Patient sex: M
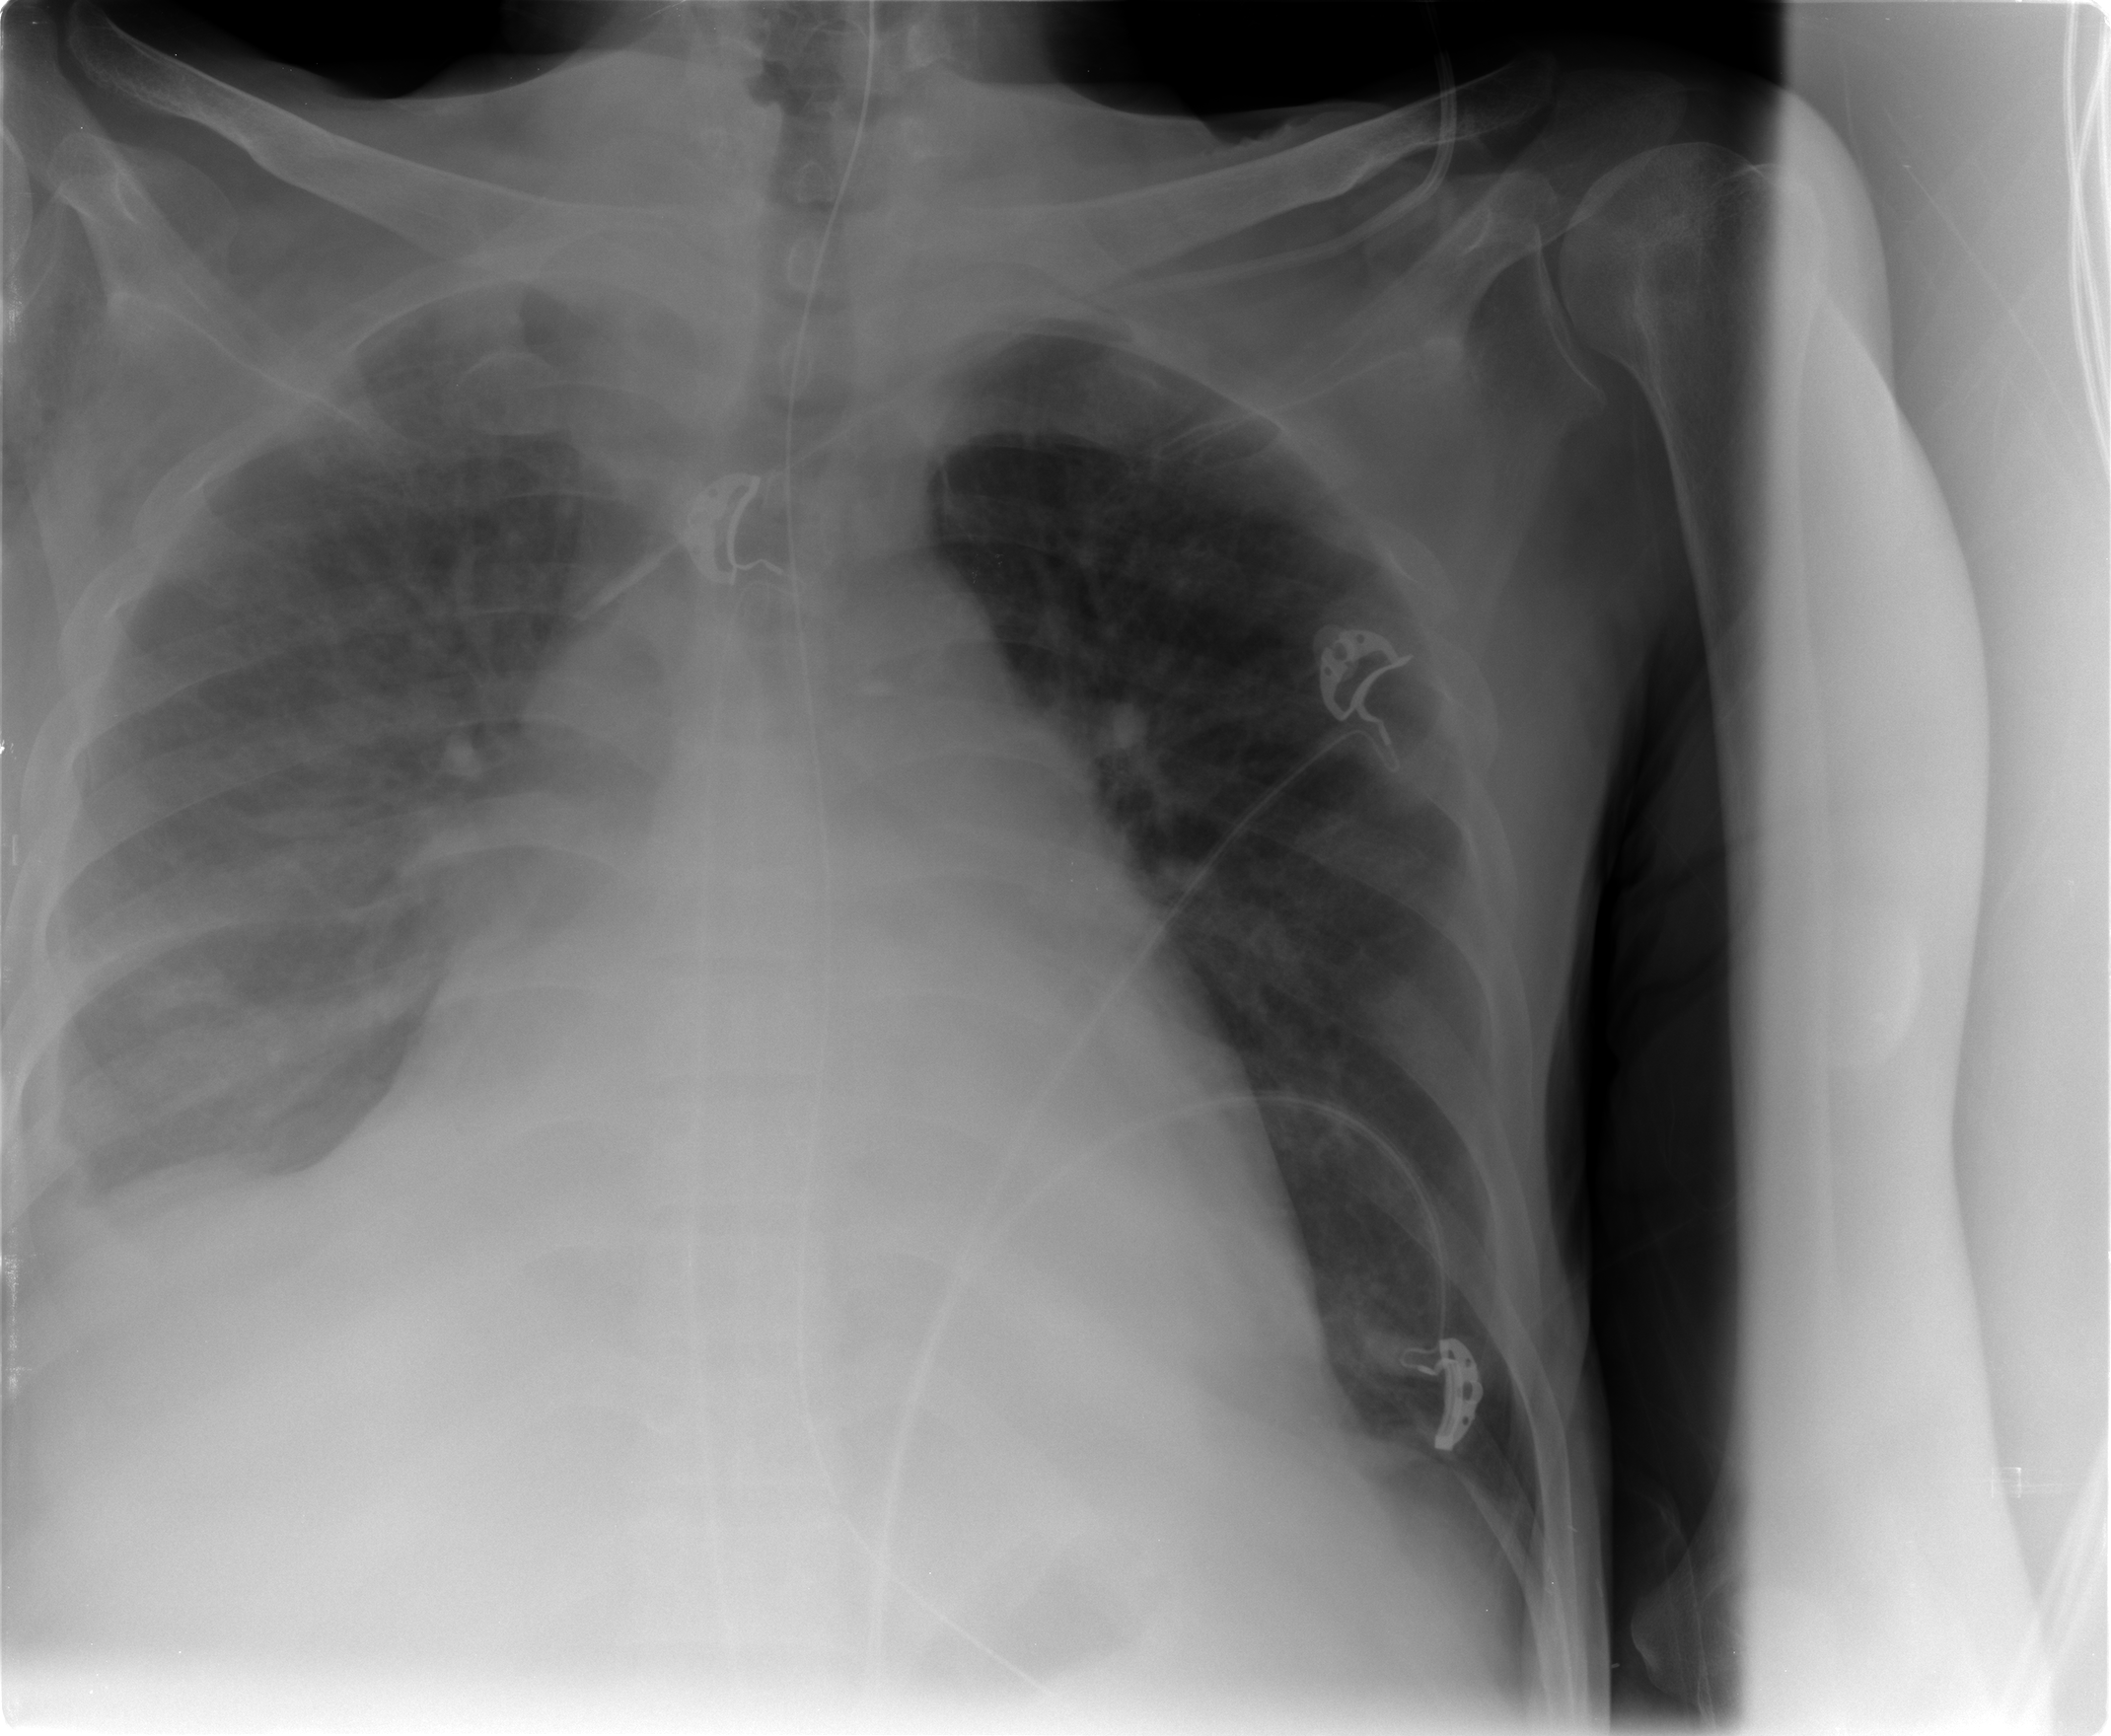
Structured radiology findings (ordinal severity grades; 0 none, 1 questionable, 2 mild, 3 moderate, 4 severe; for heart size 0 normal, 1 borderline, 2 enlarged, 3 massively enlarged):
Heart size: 2
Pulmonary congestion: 1
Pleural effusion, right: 2
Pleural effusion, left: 0
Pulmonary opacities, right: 2
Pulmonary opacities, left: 0
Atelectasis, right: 2
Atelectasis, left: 0